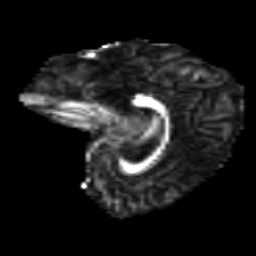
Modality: FA
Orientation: sagittal
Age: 12
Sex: female
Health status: ill
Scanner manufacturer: ge
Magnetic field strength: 3 T
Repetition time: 6.752 s
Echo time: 0.079 s